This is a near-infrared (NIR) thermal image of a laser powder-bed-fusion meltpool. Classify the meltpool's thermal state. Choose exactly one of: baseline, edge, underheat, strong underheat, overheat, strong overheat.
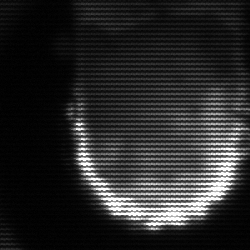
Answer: baseline